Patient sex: M
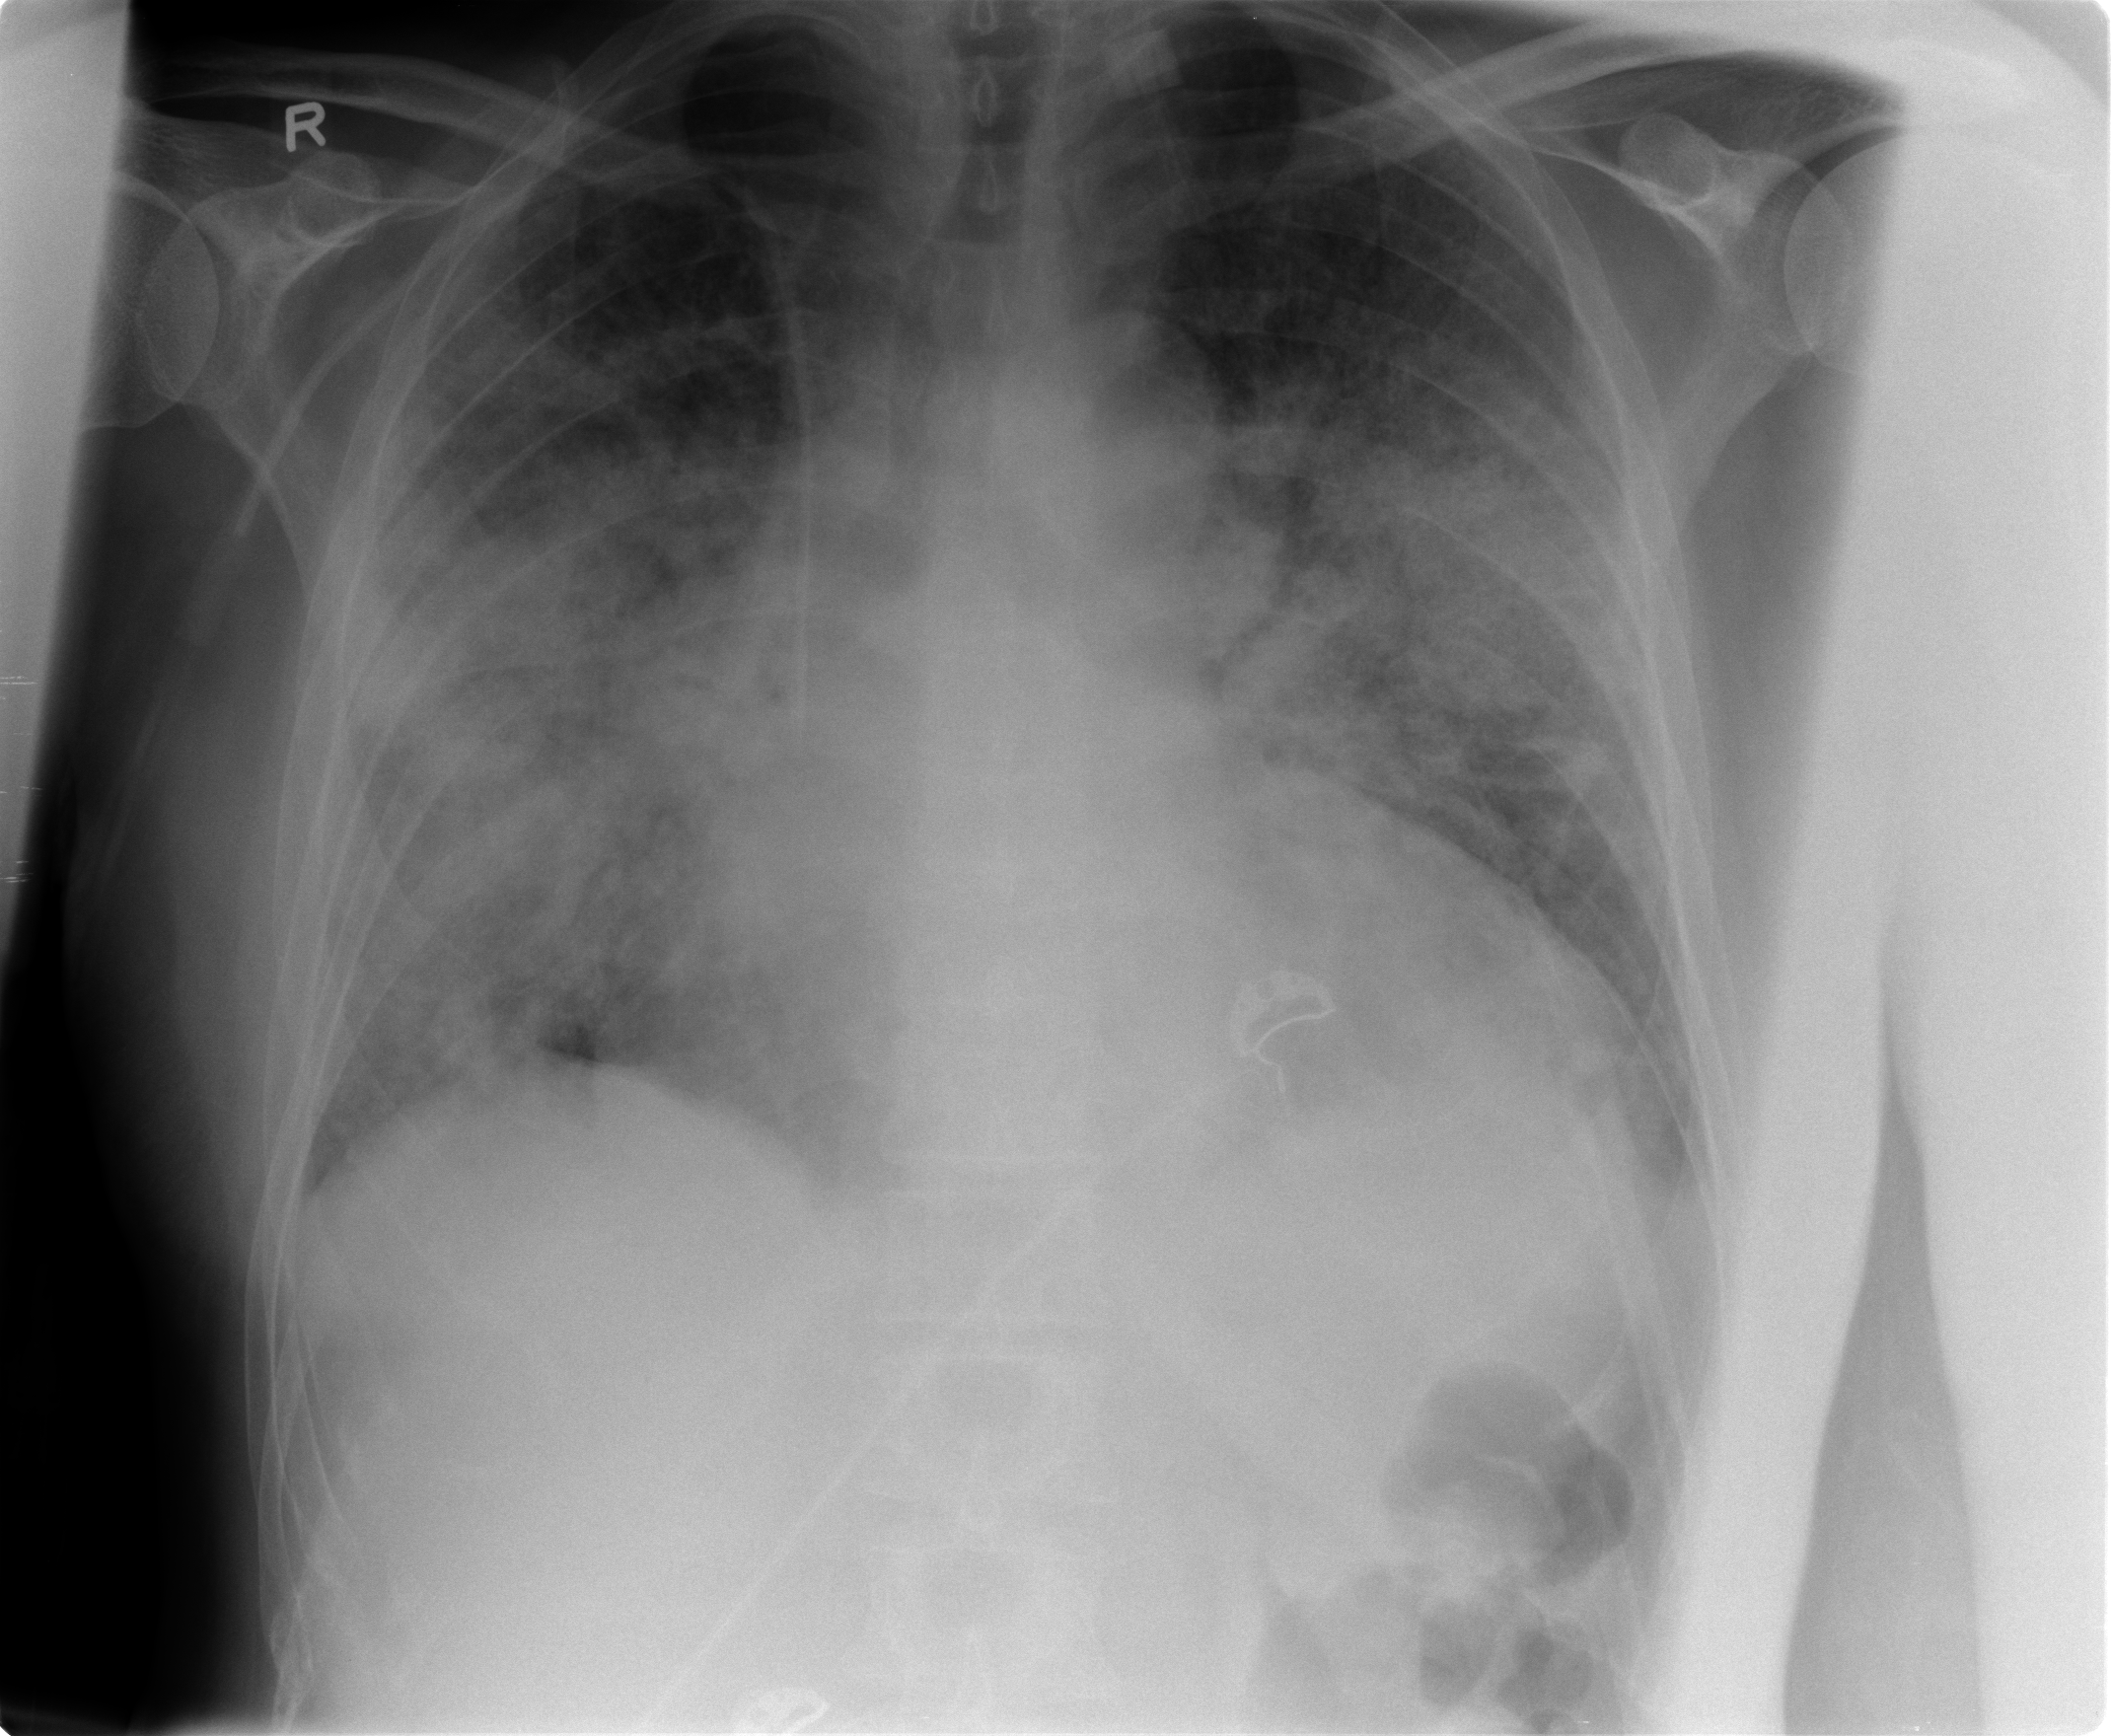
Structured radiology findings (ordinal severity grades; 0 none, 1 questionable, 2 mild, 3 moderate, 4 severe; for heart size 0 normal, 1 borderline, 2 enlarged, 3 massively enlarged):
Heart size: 3
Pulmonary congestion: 3
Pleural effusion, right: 0
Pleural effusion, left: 1
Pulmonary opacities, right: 3
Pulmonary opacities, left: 3
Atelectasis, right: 2
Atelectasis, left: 2